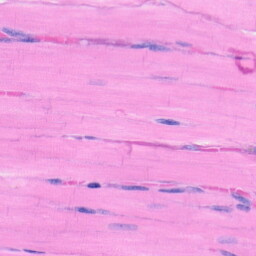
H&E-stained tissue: Heart